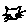
Label: cat